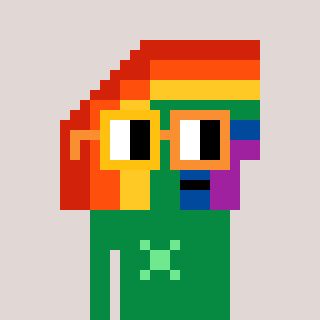
a pixel art character with square yellow and orange glasses, a rainbow-shaped head and a green-colored body on a warm background